Question: At the moment I'm creating a design for my Activity, which has different kind of "boxes" in it. Every of those "boxes", has diffrent informations in it. I created the design by hand on a piece of paper, but I won't get the idea down in my .xml!!
On the bottom of this post you'll find a copyed "box" which I'd like to create for my app. Please help me to realize this, because I really don't get how to do this in my XML! I'm working with Android 4.0 (ICS).

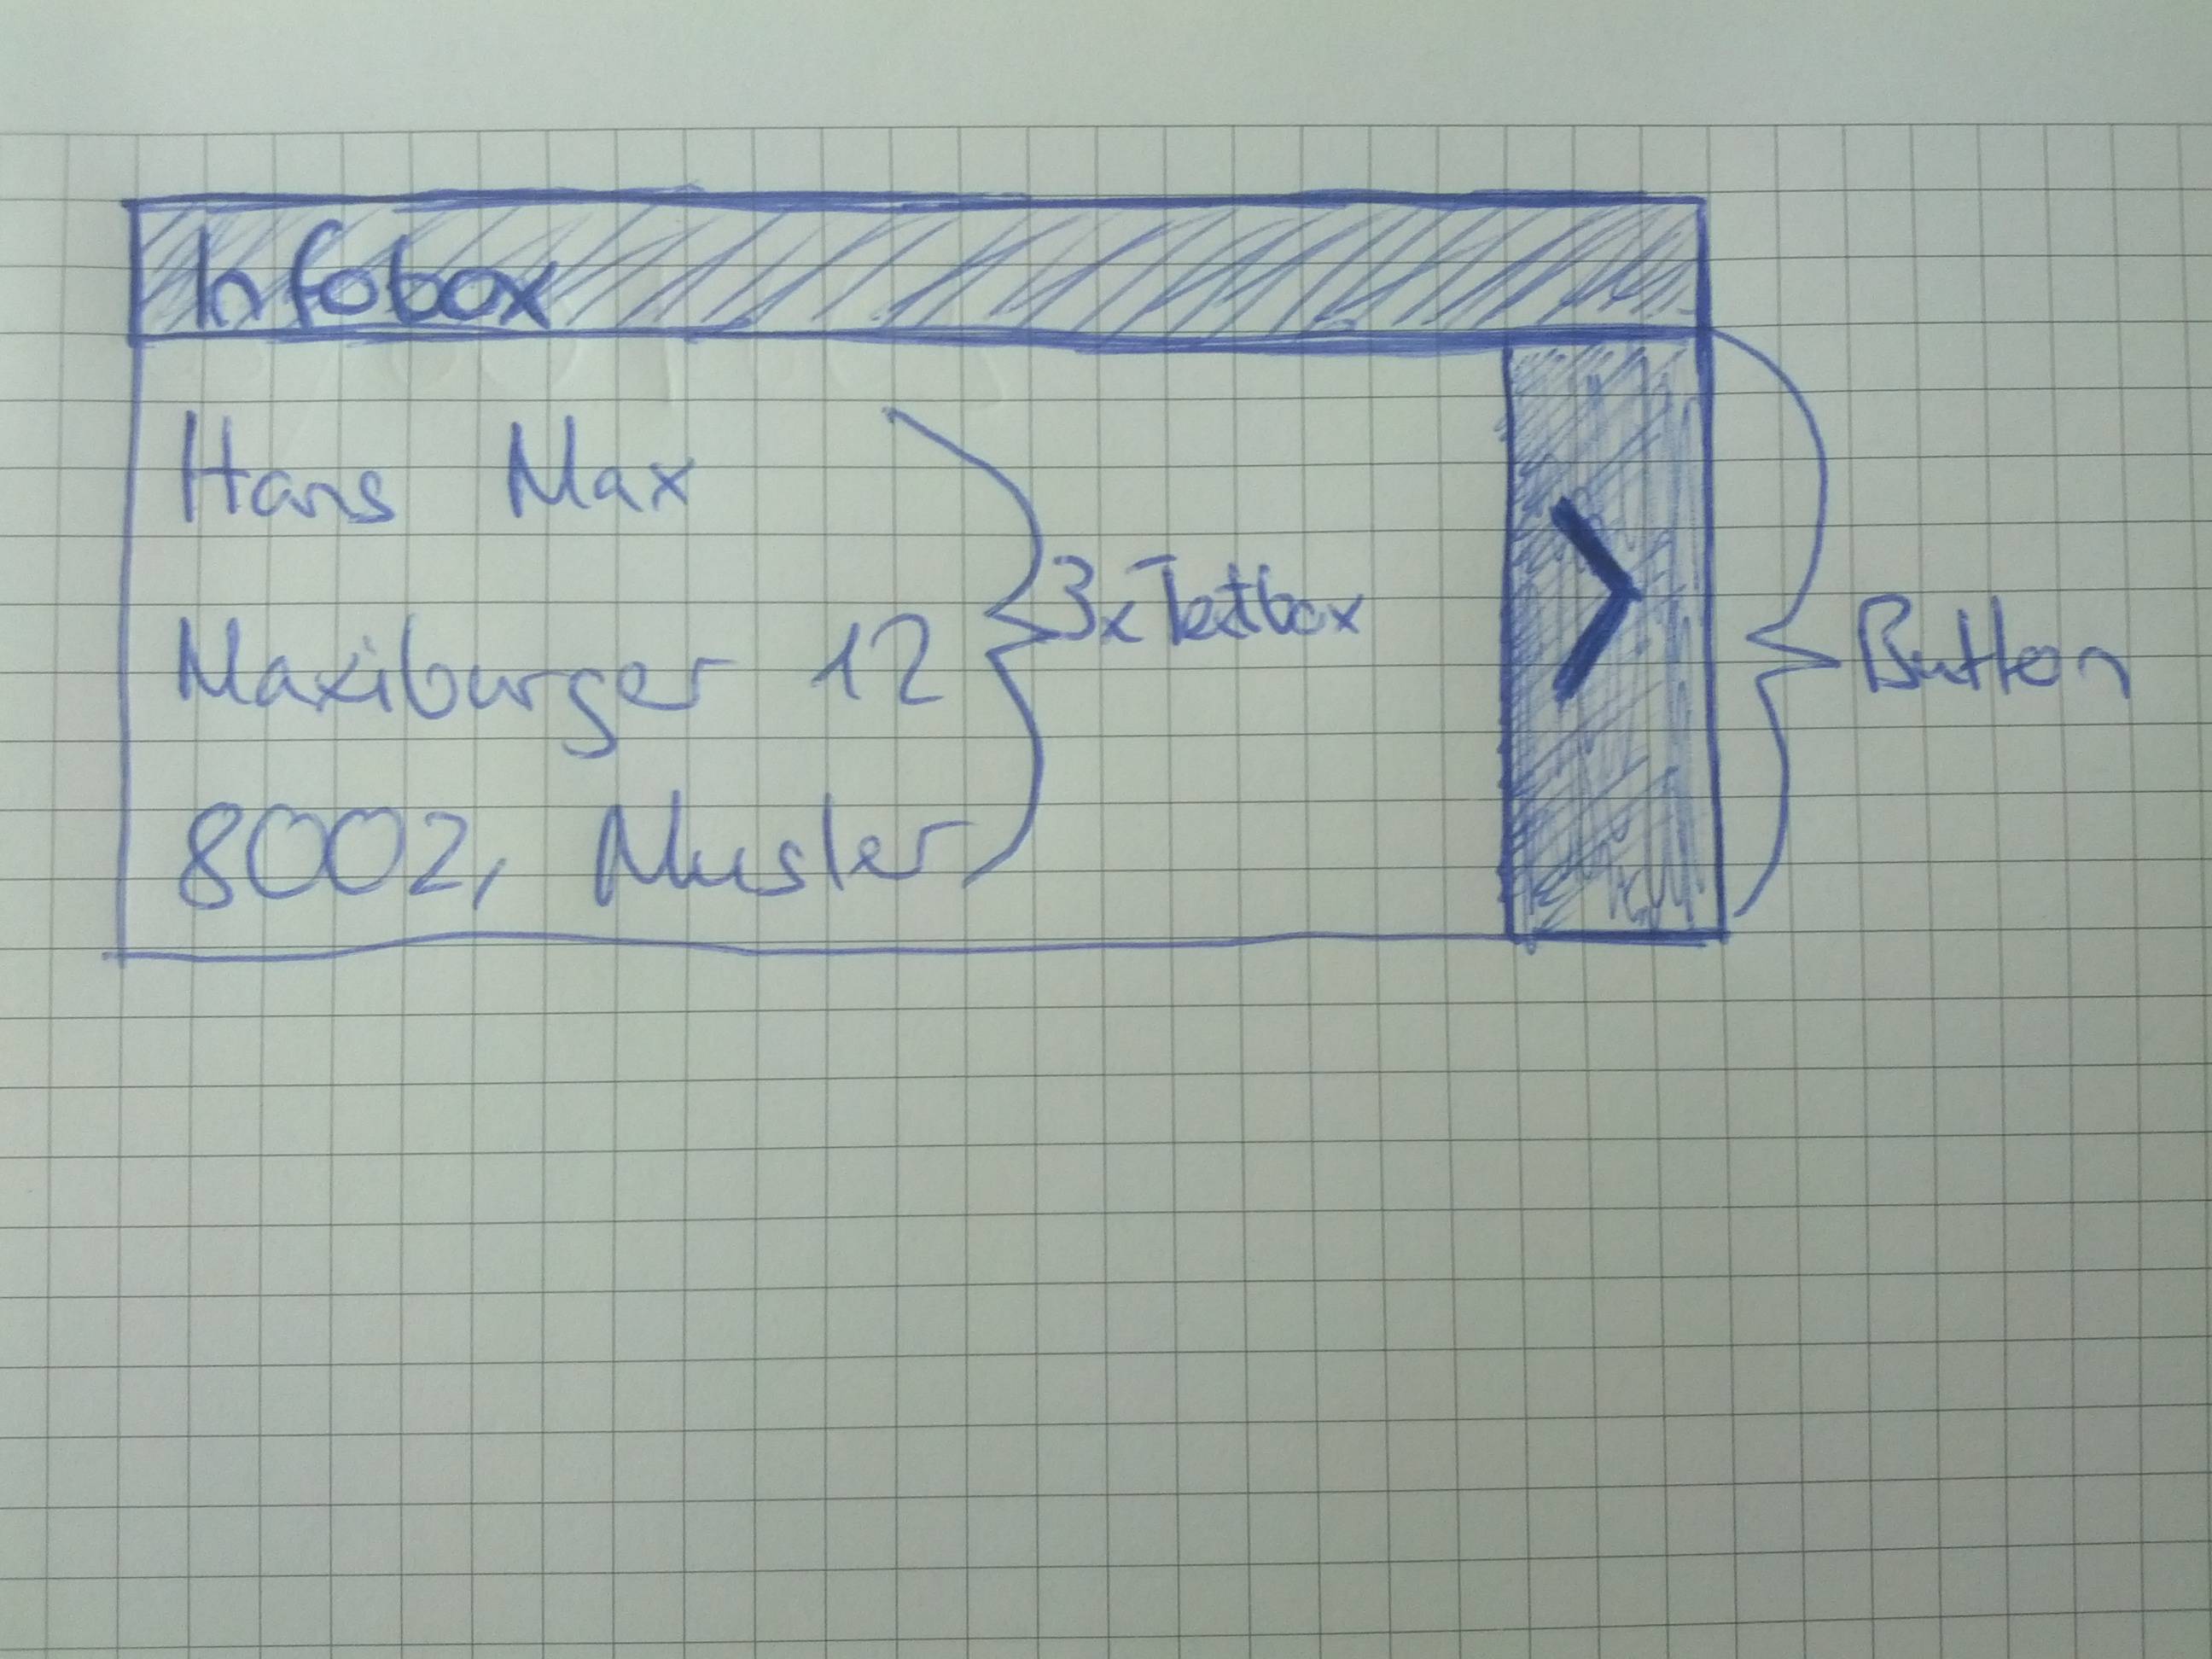
Answer: Something like this should work:
'''
<?xml version="1.0" encoding="utf-8"?>
<LinearLayout xmlns:android="http://schemas.android.com/apk/res/android"
android:id="@+id/layout"
android:layout_width="fill_parent"
android:layout_height="fill_parent"
android:orientation="vertical" >
<TextView
android:id="@+id/box_title"
android:layout_width="fill_parent"
android:layout_height="wrap_content"
android:text="Box Title" />
<LinearLayout
android:id="@+id/box_content"
android:layout_width="fill_parent"
android:layout_height="fill_parent"
android:orientation="horizontal" >
<LinearLayout
android:id="@+id/box_content"
android:layout_width="fill_parent"
android:layout_height="wrap_content"
android:layout_weight="1"
android:orientation="vertical" >
<TextView
android:id="@+id/box_content_1"
android:layout_width="wrap_content"
android:layout_height="wrap_content"
android:text="Hans Max" />
<TextView
android:id="@+id/box_content_2"
android:layout_width="wrap_content"
android:layout_height="wrap_content"
android:text="Maxiburger 12" />
<TextView
android:id="@+id/box_content_3"
android:layout_width="wrap_content"
android:layout_height="wrap_content"
android:text="8002, Muster" />
</LinearLayout>
<ImageButton
android:id="@+id/box_button"
android:layout_weight="5"
android:layout_width="fill_parent"
android:layout_height="fill_parent" />
</LinearLayout>
</LinearLayout>
'''